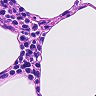
Metastatic tissue present: no